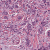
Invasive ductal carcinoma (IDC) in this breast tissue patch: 1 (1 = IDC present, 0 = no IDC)